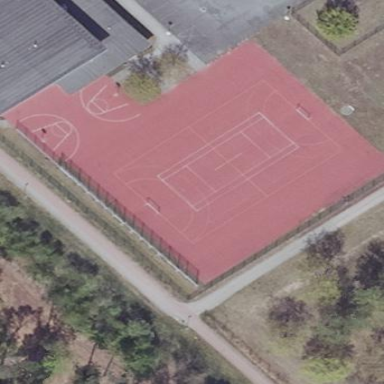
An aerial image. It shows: Sports center on leisure land.